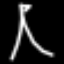
Label: The Eiffel Tower